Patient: sex F, age 59
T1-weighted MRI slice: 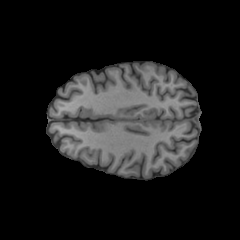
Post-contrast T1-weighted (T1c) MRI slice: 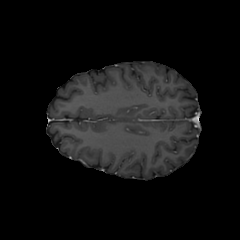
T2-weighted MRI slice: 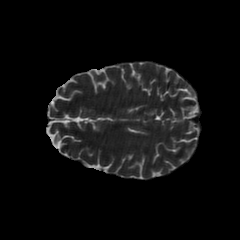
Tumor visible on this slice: no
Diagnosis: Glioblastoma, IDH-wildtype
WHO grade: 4